高二 · 代数
6. 利用余弦曲线, 写出满足 $\cos x>0, x \in[0,2 \pi]$ 的 $x$ 的区间是
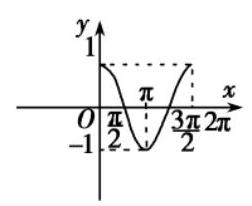
答案: $\left[0, \frac{\pi}{2}\right) \cup\left(\frac{3 \pi}{2}, 2 \pi\right]$
解析: 画出 $y=\cos x, x \in[0,2 \pi]$ 上的图象如图所示.

$\cos x>0$ 的区间为 $\left[0, \frac{\pi}{2}\right) \cup\left(\frac{3 \pi}{2}, 2 \pi\right]$.

【答案】 $\left[0, \frac{\pi}{2}\right) \cup\left(\frac{3 \pi}{2}, 2 \pi\right]$